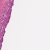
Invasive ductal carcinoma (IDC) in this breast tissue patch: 0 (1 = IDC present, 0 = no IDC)